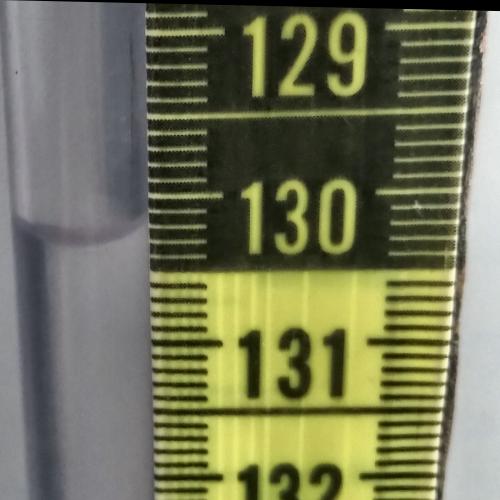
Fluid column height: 130.3 cm